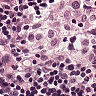
Metastatic tissue present: no